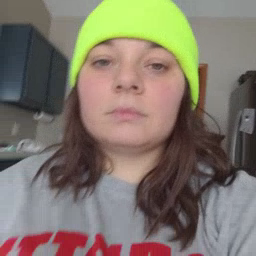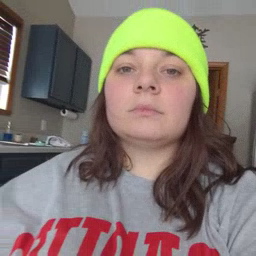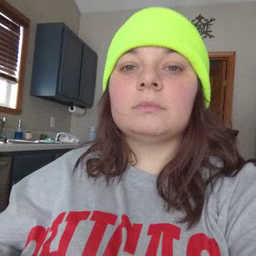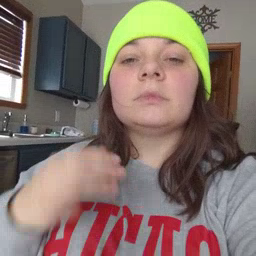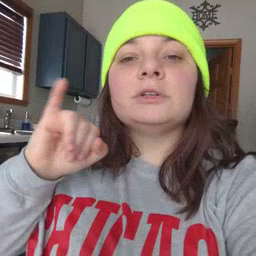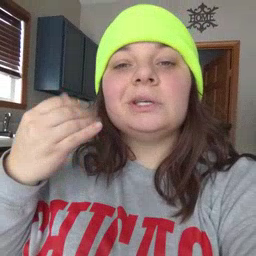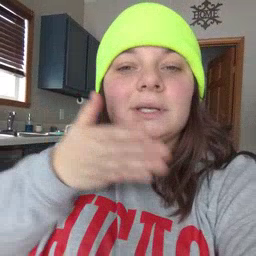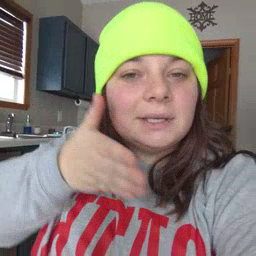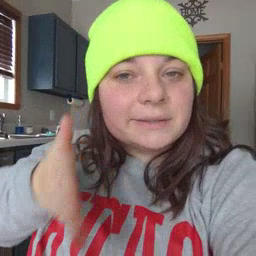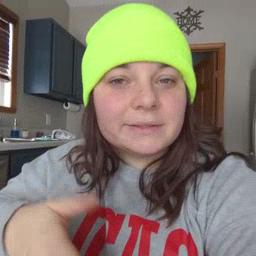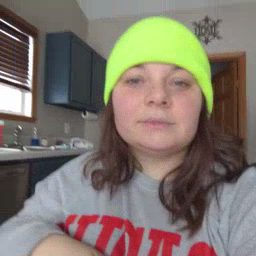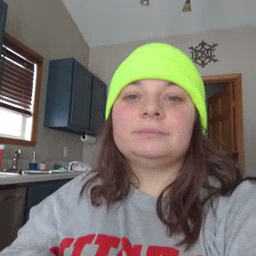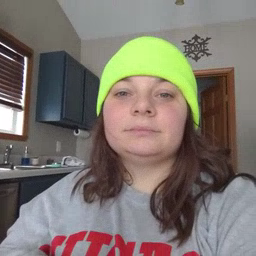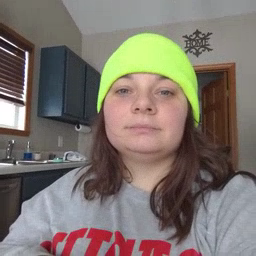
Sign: jeans